Question: I'm trying to achieve something similar to the <URL> but the bindings don't seem to be working for me.
My app allows users to build up a stageplay; so I have a table view of 'acts'. Each act can have a list of 'lines' so the acts table view drives a second table view of lines (so selecting act one updates the lines table view with the lines of that act).
This setup seems to be working fine.
Each line is of course spoken by a character, so my document object has a list of 'characters' as well as a list of acts. What I want is a pop-up cell in my lines table with values taken from the 'characters' array.
So I followed the steps in that Apple tutorial but it doesn't work...
- 'content''CharactersController.arrangedObjects''selectedObject''LinesController.arrangedObjects.character''line''<Character ...>'- If I then bind the column's 'contentValues' to 'CharactersController.arrangedObjects.name' then I get the following debug error when I run the app:'''
2011-03-16 11:28:49.783 ScriptPreparer[5176:903] Cocoa Bindings:
Error setting value <Character: 0x100144f60> of object
<NSPopUpButtonCell: 0x100153ff0> through binding selectedObject
'''
- If I remove the 'selectedObject' binding then I still get the '<Character...>' output in the list.
It seems like the 'contentValues' binding is the broken one. What am I doing wrong?
Here are my bindings:

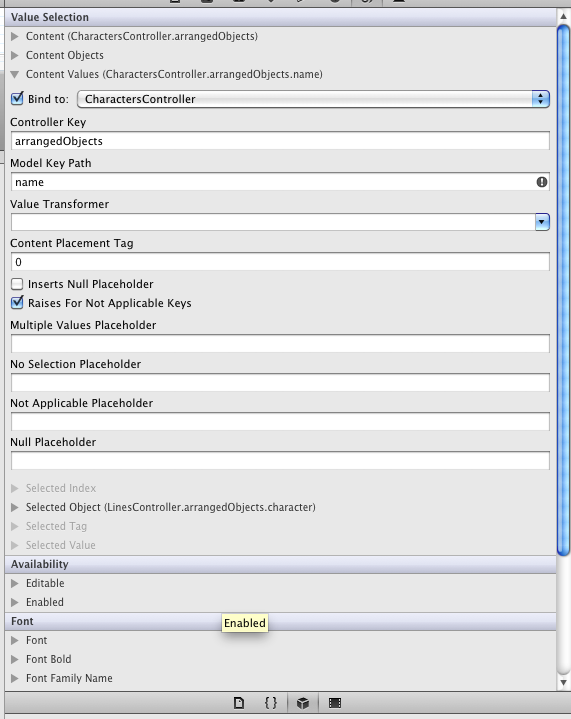
Answer: I discovered what the problem was - I had bindings set on the 'NSTableView' as well as the Table column and the 'NSPopupButtonCell' which was causing strange things to happen.
My conclusion is now that